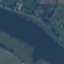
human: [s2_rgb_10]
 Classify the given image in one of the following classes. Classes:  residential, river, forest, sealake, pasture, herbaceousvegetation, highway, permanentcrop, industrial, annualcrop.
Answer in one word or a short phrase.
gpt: River